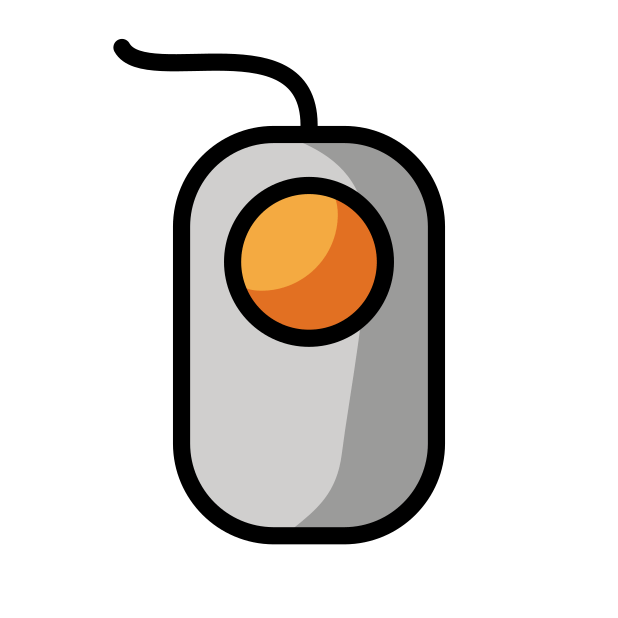
Emoji: 🖲
Name: trackball
Unicode: 0x1f5b2